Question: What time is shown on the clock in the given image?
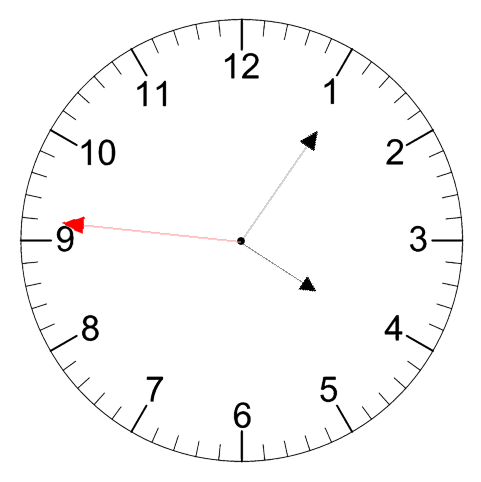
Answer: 04:05:46